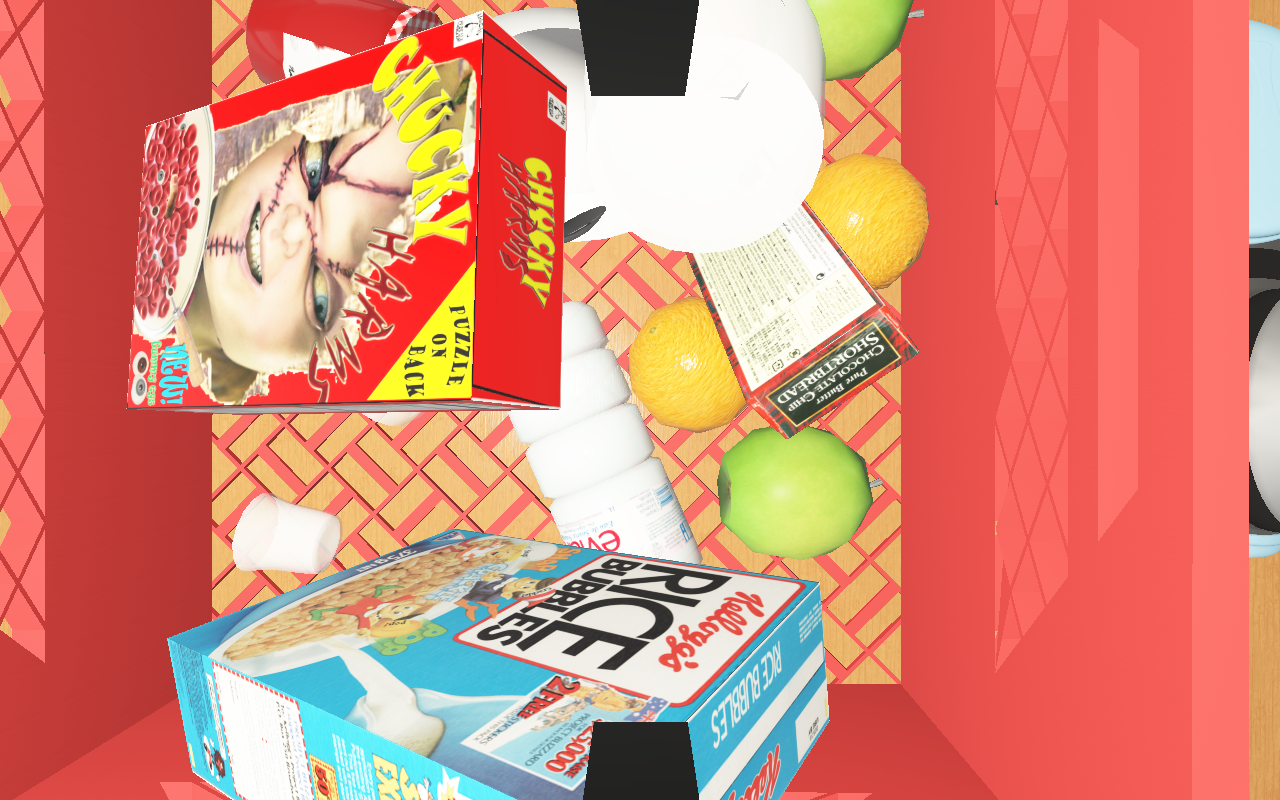
Objects in the scene:
carafe
water bottle
apple
apple
orange
spoon
plate
glass
wineglass
jam jar
biscuit box